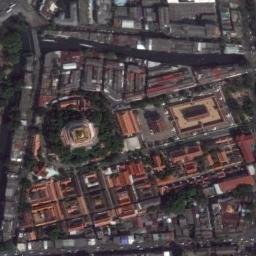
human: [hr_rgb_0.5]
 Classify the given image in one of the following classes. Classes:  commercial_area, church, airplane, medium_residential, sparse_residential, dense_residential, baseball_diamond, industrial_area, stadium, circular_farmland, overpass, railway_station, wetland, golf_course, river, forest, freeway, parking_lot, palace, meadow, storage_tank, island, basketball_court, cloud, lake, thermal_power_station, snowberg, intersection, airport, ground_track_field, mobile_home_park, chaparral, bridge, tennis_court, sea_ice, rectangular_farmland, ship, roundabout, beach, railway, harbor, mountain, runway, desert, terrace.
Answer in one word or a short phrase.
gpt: palace